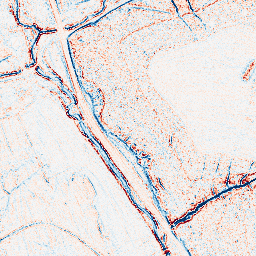
Category: edge_preserving
Decomposition family: bilateral
Decomposition parameters: d: 5
sigma_color: 25
sigma_space: 150
Upsampling method: sinc_blackman
Upsampling parameters: scale: 2
kernel_size: 8
Upsampling scale: 2